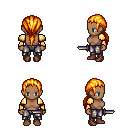
a pixel art fantasy rpg character, female body template, human, dark skin, gold arm armor, metal pants, light blonde ponytail hairstyle, brown shoes, dagger, four views (front, back, left, right), 2x2 character sprite sheet, small pixel art, hard edges, no anti-aliasing